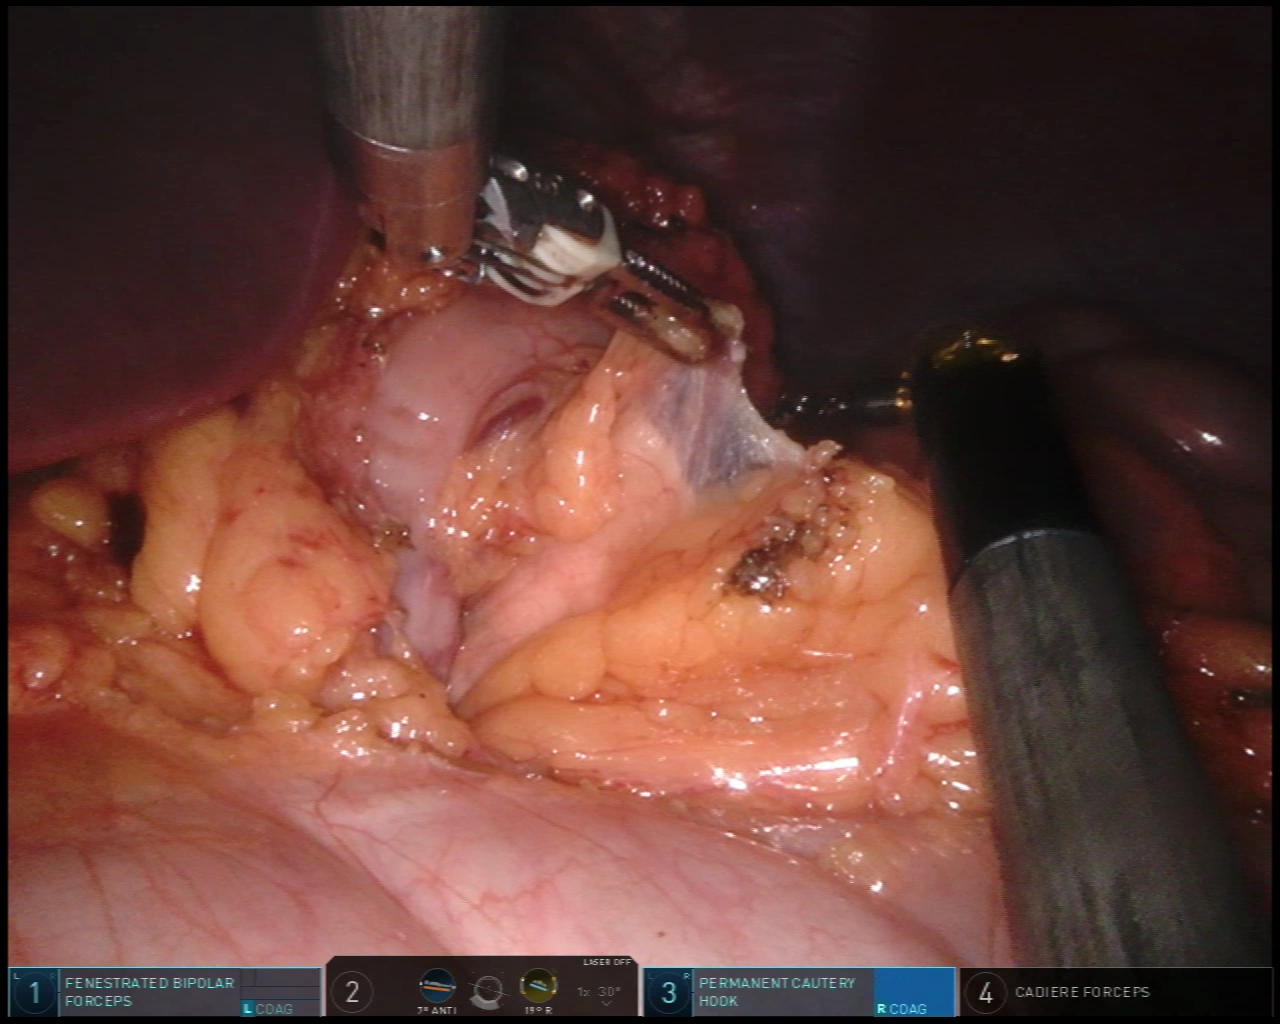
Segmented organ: stomach
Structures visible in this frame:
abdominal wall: yes
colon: yes
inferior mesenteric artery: no
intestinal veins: no
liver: yes
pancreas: yes
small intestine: no
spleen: no
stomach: yes
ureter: no
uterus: no
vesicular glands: no